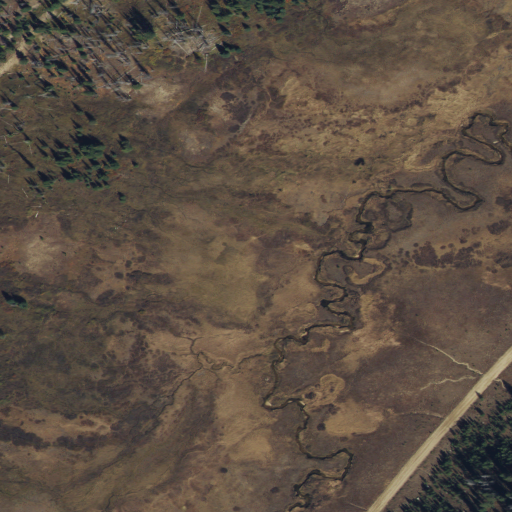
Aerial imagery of plain(s) in Idaho named Tyndall Meadows containing herbaceous wetlands, evergreen forest, woody wetlands, and shrub